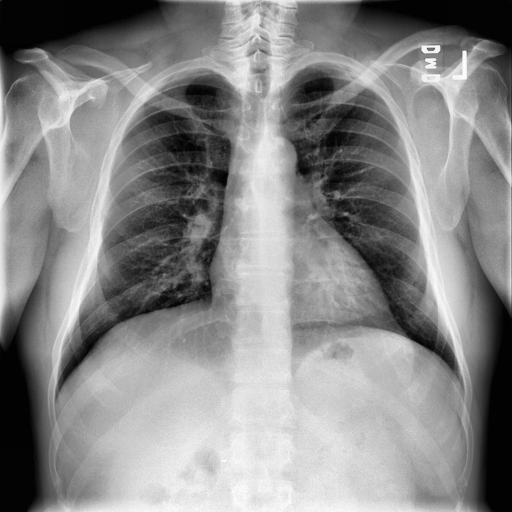
Finding: NORMAL